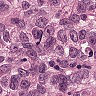
Metastatic tissue present: yes